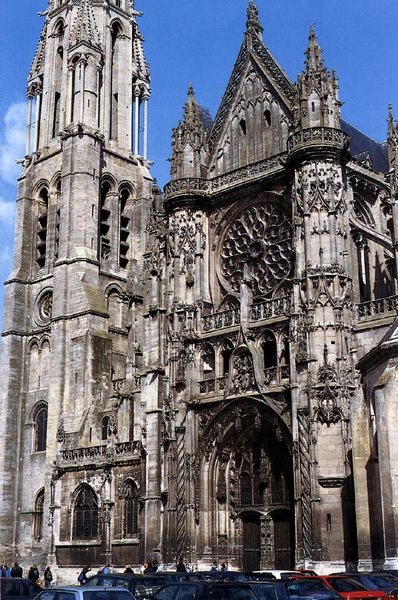
Titel: Senlis, Kathedrale Notre Dame
Künstler: Martin de Chambiges
Standort: Senlis (EU - F)
Schlagwörter: blau, himmel, architektur, kirche, gotik, dom, münster, sakral, bauwerk, köln, spätgotik, sehenswürdigkeit